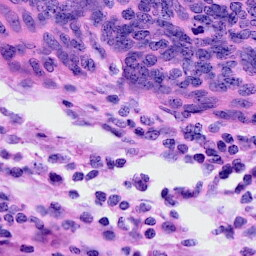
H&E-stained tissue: Cervix